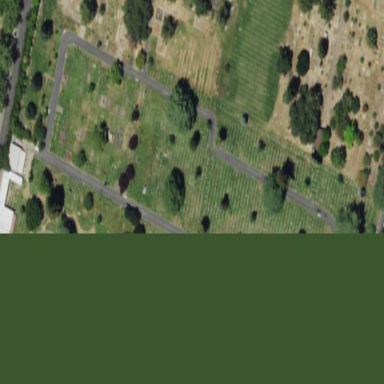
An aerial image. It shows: Graveyard used as cemetery.